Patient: sex M, age 43
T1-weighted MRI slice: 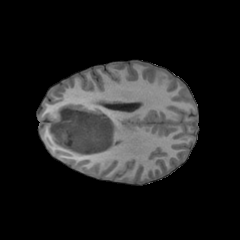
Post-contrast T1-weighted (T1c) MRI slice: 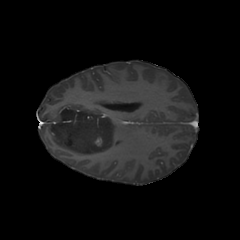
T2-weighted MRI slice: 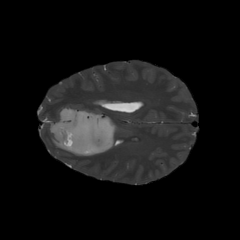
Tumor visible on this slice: yes
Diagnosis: Astrocytoma, IDH-mutant
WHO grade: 4